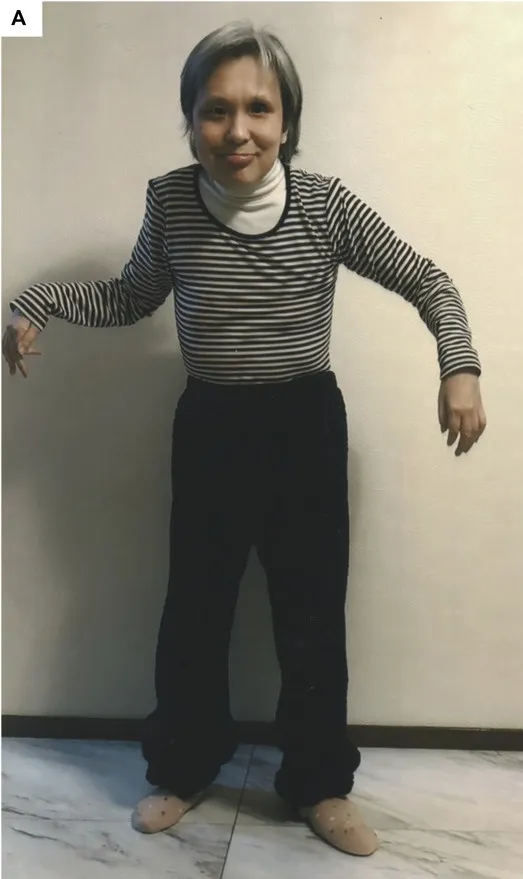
Clinical features of the patient. At 45 years of age, the patient looked older than her actual age. Frontal.
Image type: medical_photograph (skin_photograph)